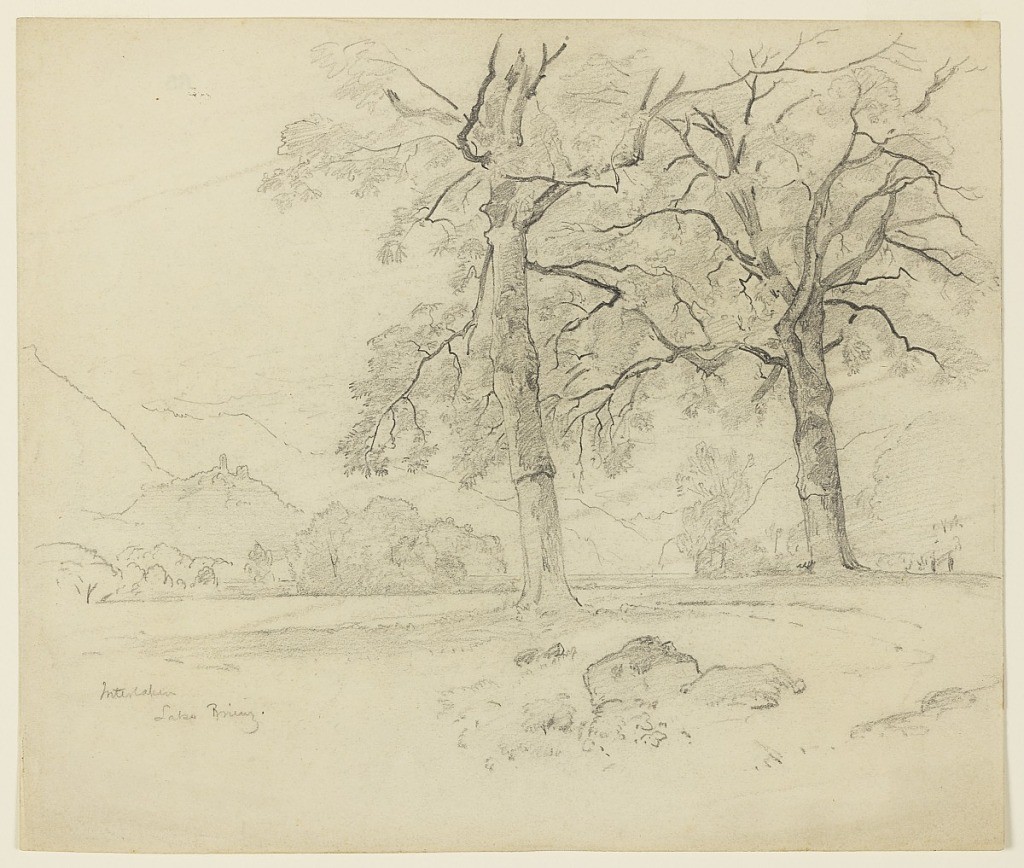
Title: Landscape, Lake Brienz, Interlaken, Switzerland
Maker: William Trost Richards, American, 1833–1905
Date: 1867
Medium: Graphite on paper
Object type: Drawing
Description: Sketch of a lake with mountains in the background.